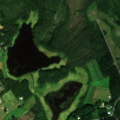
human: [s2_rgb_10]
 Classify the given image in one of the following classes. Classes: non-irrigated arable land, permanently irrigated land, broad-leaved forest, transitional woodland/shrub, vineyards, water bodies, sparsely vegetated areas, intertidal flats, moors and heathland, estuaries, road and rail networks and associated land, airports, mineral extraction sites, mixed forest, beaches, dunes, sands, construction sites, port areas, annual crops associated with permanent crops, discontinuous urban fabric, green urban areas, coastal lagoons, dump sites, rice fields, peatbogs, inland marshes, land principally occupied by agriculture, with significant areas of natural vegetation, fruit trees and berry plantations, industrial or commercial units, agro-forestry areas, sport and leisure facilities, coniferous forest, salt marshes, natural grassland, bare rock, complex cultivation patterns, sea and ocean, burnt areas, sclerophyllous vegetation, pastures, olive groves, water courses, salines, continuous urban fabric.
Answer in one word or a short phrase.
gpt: discontinuous urban fabric, land principally occupied by agriculture, with significant areas of natural vegetation, coniferous forest, transitional woodland/shrub, peatbogs